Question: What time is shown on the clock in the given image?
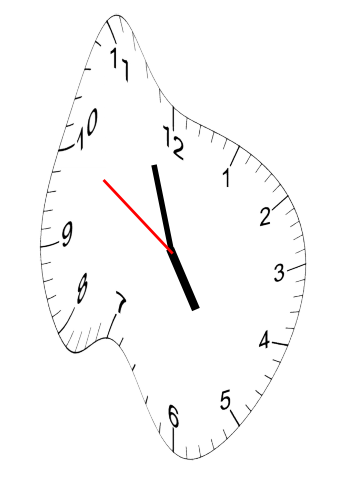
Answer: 04:56:50